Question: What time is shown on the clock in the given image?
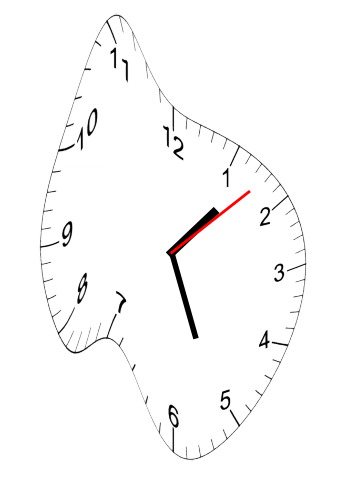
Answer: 01:26:08